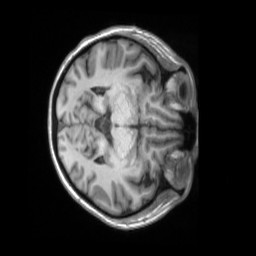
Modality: T1w
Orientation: axial
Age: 50
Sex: female
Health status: ill
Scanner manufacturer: siemens
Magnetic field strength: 3 T
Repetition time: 2.2 s
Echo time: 0.00157 s